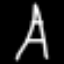
Label: The Eiffel Tower